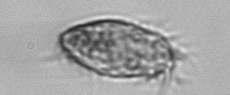
Label: Euplotes